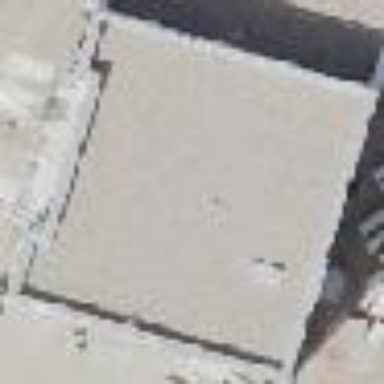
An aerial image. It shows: Part of building.